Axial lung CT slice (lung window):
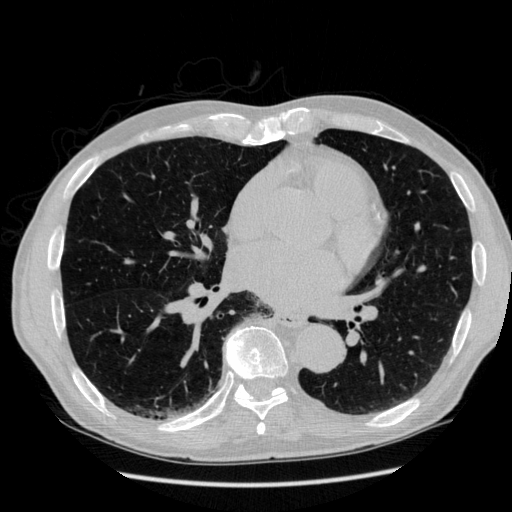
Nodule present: no